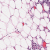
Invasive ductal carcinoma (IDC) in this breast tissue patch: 1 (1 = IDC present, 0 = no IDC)